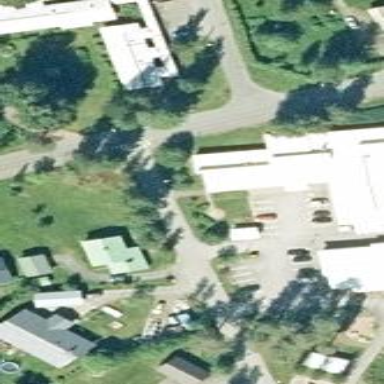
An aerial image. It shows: Clinic building.